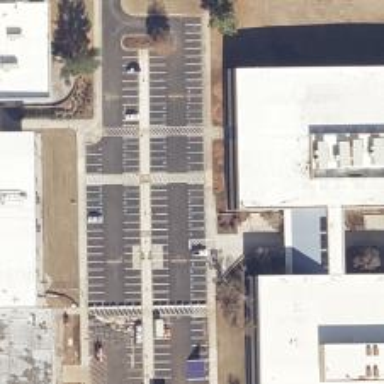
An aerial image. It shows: Parking space.